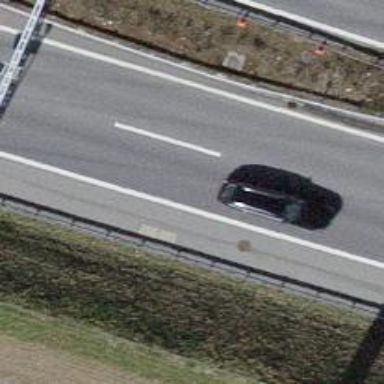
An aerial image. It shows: View of motorway.